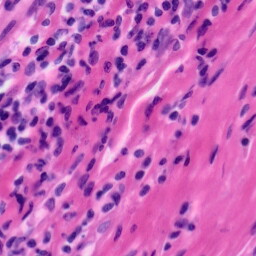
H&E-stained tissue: Tonsil